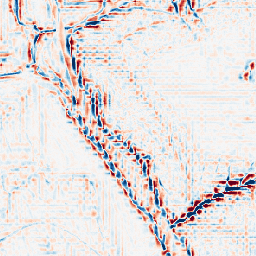
Category: wavelet
Decomposition family: wavelet_dwt
Decomposition parameters: wavelet: db2
level: 3
Upsampling method: sinc_hamming
Upsampling parameters: scale: 2
kernel_size: 16
Upsampling scale: 2